Breast ultrasound image
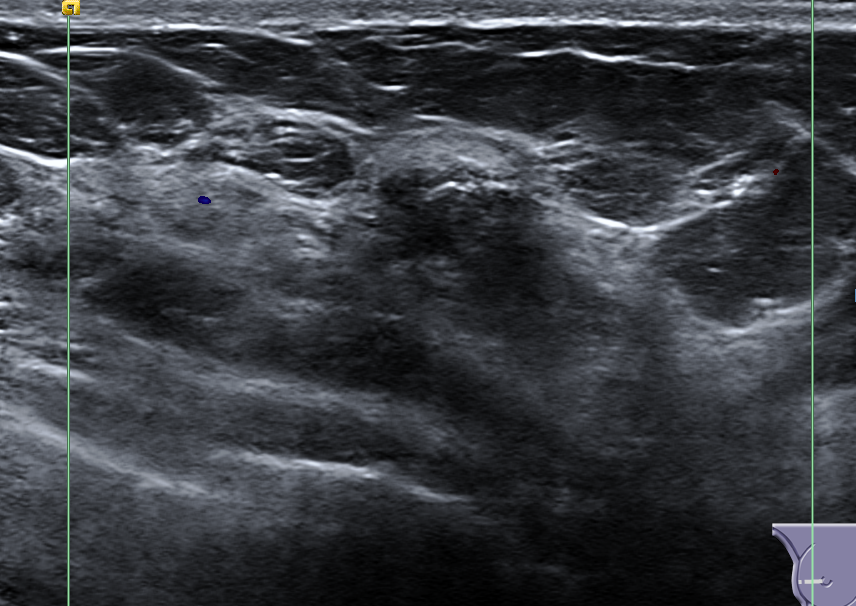
Diagnosis: benign